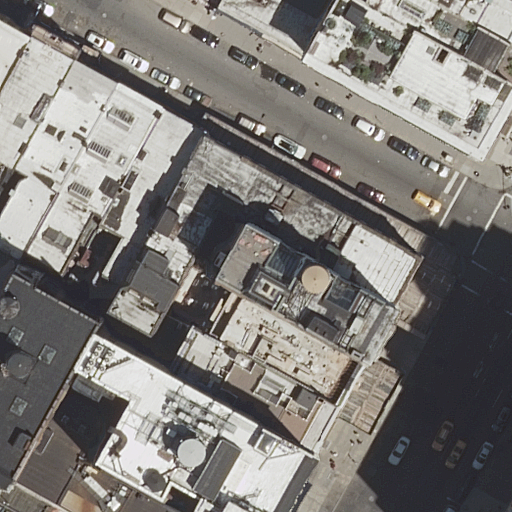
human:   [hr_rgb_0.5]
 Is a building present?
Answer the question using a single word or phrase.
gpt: yes

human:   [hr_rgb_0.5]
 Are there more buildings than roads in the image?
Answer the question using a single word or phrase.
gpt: yes

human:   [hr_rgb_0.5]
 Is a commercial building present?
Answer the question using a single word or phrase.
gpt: no

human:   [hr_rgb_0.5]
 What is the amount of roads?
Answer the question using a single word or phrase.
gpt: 3

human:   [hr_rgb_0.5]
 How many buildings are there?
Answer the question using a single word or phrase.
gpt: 16

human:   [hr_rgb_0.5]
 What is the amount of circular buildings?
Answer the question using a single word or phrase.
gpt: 0

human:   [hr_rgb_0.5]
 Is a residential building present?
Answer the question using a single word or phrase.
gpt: yes

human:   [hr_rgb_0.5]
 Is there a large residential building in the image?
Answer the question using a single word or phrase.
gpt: yes

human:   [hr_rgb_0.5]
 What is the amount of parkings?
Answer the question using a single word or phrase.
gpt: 1

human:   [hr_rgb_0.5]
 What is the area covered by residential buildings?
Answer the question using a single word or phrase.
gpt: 5907m2

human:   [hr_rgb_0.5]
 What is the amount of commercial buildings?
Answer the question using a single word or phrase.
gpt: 0

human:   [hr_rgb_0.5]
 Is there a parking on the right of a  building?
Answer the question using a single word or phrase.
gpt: yes

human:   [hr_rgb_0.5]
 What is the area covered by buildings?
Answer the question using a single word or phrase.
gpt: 5907m2

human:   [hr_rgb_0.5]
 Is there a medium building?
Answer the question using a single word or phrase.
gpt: yes

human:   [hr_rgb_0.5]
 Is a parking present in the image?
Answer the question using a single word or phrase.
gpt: yes

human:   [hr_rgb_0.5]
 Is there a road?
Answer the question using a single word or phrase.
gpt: yes

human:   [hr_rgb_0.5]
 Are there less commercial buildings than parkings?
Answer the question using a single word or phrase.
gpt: yes

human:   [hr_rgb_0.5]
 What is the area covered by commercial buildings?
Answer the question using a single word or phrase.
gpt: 0m2

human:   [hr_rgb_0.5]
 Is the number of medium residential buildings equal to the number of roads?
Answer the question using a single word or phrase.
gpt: no

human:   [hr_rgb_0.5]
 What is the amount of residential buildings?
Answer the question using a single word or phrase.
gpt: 16

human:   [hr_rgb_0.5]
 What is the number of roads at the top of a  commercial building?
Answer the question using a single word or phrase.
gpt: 0

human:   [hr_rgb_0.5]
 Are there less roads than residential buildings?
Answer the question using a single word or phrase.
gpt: yes

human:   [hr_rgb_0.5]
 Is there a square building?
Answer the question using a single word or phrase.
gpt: no

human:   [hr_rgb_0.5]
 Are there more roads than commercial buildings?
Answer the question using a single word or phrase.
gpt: yes

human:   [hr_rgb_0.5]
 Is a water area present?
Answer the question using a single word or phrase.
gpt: no

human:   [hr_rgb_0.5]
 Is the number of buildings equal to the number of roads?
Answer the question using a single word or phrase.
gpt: no

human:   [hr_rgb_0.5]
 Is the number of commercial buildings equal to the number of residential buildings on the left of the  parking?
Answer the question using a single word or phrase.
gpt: no

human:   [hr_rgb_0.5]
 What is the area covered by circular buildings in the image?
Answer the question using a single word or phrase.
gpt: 0m2

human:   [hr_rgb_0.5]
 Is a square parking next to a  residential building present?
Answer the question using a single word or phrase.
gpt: no

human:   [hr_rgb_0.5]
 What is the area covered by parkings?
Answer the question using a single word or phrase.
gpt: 2629m2

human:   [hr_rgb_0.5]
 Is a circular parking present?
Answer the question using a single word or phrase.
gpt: no

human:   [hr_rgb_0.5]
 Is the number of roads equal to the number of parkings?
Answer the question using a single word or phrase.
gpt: no

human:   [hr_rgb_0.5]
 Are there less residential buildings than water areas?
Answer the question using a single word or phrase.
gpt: no

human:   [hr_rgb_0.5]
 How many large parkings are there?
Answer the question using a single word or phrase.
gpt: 1

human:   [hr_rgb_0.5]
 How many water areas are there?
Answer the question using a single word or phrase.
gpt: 0

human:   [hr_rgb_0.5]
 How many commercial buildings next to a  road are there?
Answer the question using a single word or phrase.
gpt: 0

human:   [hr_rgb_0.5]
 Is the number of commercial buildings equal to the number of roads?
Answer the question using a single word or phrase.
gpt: no

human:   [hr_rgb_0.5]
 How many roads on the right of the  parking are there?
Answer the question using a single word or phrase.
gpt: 1

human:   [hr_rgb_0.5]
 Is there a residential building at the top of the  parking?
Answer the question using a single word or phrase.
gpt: no

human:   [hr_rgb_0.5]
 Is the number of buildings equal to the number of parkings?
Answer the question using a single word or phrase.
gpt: no

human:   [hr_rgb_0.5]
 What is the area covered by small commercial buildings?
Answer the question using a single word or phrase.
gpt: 0m2

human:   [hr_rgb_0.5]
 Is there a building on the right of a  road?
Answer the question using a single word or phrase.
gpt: yes

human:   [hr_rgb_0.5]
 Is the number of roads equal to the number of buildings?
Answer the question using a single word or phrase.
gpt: no

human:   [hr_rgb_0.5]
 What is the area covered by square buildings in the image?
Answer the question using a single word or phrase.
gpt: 0m2

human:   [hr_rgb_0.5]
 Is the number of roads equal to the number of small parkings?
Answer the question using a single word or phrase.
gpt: no

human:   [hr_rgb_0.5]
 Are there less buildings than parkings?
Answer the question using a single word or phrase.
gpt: no

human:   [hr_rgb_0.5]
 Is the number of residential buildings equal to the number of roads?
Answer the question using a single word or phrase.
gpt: no

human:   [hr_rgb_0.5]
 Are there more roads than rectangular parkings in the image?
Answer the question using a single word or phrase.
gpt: yes

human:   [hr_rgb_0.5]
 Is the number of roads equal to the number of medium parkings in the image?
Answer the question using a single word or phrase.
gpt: no

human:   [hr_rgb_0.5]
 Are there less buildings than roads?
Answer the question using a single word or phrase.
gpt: no

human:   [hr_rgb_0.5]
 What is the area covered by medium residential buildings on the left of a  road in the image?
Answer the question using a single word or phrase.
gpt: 3497m2

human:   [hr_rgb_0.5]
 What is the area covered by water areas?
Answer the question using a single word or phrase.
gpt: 0m2

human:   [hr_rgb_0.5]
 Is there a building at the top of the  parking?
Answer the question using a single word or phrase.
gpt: no

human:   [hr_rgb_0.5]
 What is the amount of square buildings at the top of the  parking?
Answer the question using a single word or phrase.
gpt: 0

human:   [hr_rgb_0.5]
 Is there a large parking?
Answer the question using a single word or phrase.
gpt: yes

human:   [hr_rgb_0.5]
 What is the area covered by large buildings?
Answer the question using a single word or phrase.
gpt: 2274m2

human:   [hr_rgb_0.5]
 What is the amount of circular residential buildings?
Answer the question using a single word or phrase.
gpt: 0

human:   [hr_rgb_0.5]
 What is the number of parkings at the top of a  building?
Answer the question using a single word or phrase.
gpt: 1

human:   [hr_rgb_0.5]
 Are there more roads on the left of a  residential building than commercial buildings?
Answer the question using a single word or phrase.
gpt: yes

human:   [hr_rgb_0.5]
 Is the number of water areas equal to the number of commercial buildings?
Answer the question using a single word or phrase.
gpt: yes

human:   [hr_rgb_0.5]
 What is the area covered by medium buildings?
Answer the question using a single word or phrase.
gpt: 3497m2

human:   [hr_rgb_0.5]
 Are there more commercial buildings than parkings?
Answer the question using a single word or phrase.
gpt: no

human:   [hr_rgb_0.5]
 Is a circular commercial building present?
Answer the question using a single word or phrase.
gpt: no

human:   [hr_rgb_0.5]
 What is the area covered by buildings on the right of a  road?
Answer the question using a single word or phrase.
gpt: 1921m2